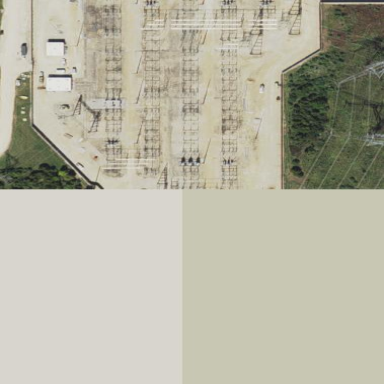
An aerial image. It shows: Fenced power substation at the transmission level.